Question: There is an DLL named DbContract that contains, inter alia, these interface (code is mostly in polish):
'''
public interface IKategoria
{
string Nazwa { get; set; }
IGrupa Grupa { get; set; }
ICollection<IKategoriaUzytkownik> Uzytkownicy { get; set; }
ICollection<IZdarzenie> Zdarzenia { get; set; }
}
'''
Then I want use Entity Framework repositories in another DLL (its not a web application, just a library that knows how to save objects to a database via facede of repositories). So I'm implementing concrete classes for it:
'''
public class Kategoria : BaseObject, IKategoria
{
private string _Nazwa;
private IGrupa _Grupa;
private ICollection<IKategoriaUzytkownik> _Uzytkownicy;
private ICollection<IZdarzenie> _zdarzenia;
public string Nazwa
{
get { return _Nazwa; }
set { _Nazwa = value; }
public Guid GrupaId { get; set; }
public virtual IGrupa Grupa
{
get { return _Grupa; }
set { _Grupa = value; }
}
public virtual ICollection<IKategoriaUzytkownik> Uzytkownicy
{
get { return _Uzytkownicy; }
set { _Uzytkownicy = value; }
}
public virtual ICollection<IZdarzenie> Zdarzenia
{
get { return _zdarzenia; }
set { _zdarzenia = value; }
}
}
'''
So as you can see i need to use IKategoria, IKategoriaUzytkownicy or IZdarzenie (these are all interfaces) so I can't use this class for Entity Framework because EF need concrete classes to save them in DB (it needs navigation properties).
So my question is:
How can I deisgn my architecture so I can use interfaces in applications (web, desktop) and still be able to use Entity Framework as ORM? I don't want to bend all my Interfaces just because of Entity Framework.
Here is very simplified UML diagram of this how it should look like.
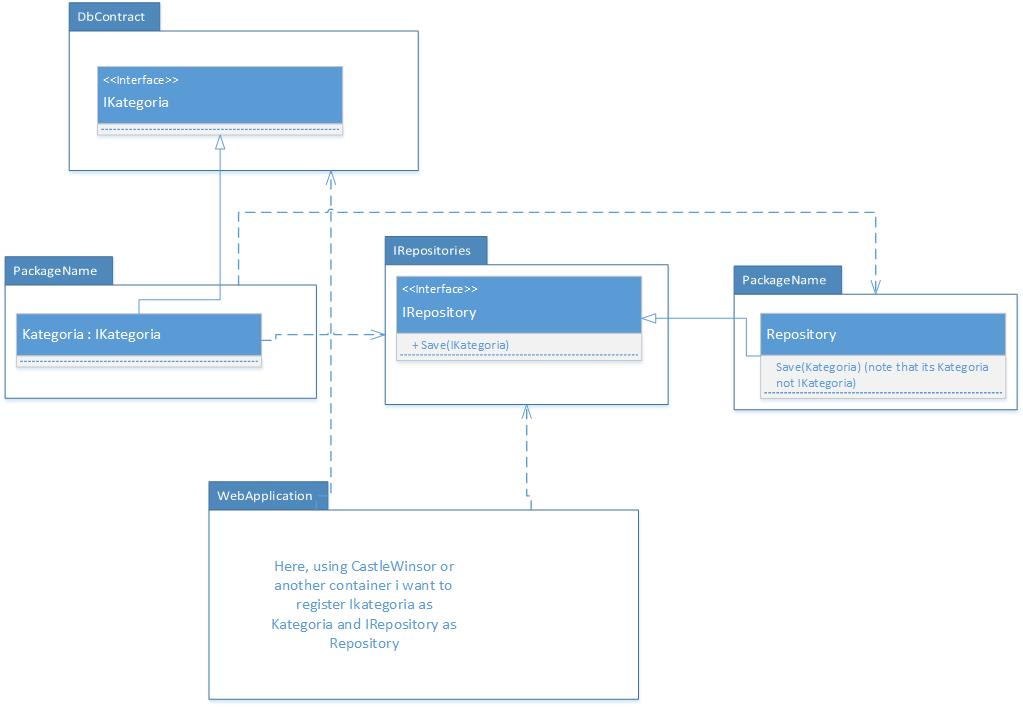
Answer: Finally i ended up with this sollution:
'''
public partial class GrupaEF : BaseObjectEF
{
private ICollection<KategoriaEF> _Kategorie;
private ICollection<UzytkownikGrupaEF> _Uzytkownicy;
public virtual ICollection<KategoriaEF> KategorieEF
{
get { return _Kategorie; }
set { _Kategorie = value; }
}
public virtual ICollection<UzytkownikGrupaEF> UzytkownicyEF
{
get { return _Uzytkownicy; }
set { _Uzytkownicy = value; }
}
}
'''
another file:
'''
public partial class GrupaEF : IGrupa
{
public string Nazwa
{
get
{
return this.Nazwa;
}
set
{
this.Nazwa = value;
}
}
public string Opis
{
get { return Opis; }
set { Opis = value; }
}
[NotMapped]
public ICollection<IKategoria> Kategorie
{
get
{
return (ICollection<IKategoria>)this.KategorieEF;
}
set { KategorieEF = (ICollection<KategoriaEF>)value; }
}
[NotMapped]
public ICollection<IUzytkownikGrupa> Uzytkownicy
{
get { return (ICollection<IUzytkownikGrupa>)this.UzytkownicyEF; }
set { UzytkownicyEF = (ICollection<UzytkownikGrupaEF>)value; }
}
}
'''
So now i can use right property in code by using not mapped properties and still let EF map whole object.